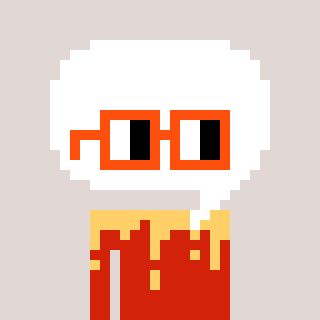
a pixel art character with square orange glasses, a speech bubble-shaped head and a red-colored body on a warm background